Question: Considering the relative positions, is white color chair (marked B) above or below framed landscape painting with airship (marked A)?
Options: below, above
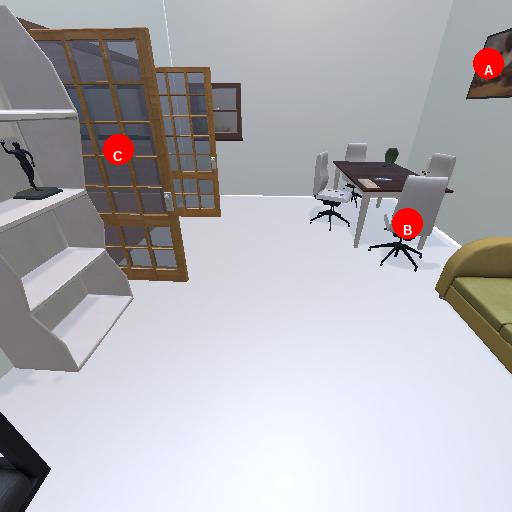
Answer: below